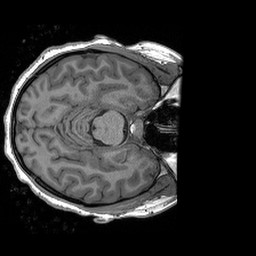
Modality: T1w
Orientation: axial
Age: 21
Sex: female
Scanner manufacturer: siemens
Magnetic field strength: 3 T
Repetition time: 2.4 s
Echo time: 0.00191 s